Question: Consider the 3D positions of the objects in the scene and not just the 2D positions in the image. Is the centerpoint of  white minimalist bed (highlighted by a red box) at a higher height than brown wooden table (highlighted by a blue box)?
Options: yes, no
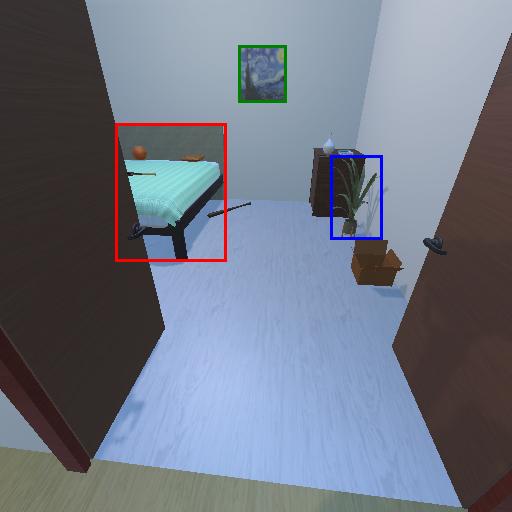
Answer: yes